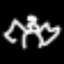
Label: angel